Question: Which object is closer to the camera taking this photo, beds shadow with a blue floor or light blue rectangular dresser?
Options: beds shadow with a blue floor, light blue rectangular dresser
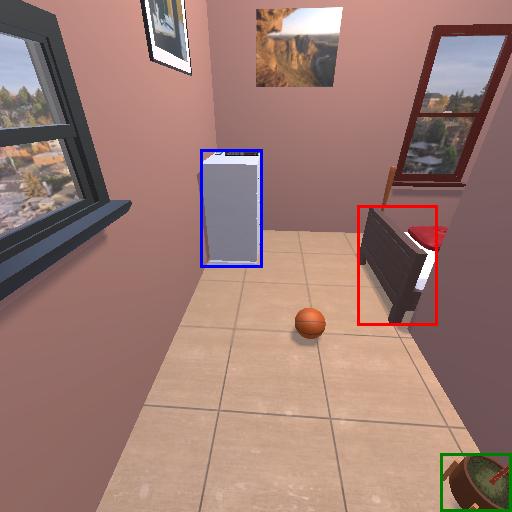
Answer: beds shadow with a blue floor